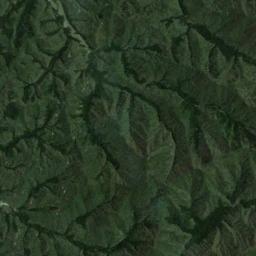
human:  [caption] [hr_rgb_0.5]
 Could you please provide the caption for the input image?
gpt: Many trees are on the mountain .

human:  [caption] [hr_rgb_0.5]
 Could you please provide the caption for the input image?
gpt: There is a yellow bare field on this mountain .

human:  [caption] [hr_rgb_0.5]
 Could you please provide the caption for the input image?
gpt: The mountain is full of green plants .

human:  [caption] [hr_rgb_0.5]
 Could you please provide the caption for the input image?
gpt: The folded mountain is covered with dense vegetation .

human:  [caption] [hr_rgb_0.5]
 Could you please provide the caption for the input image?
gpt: There are some rifts on the green mountain .